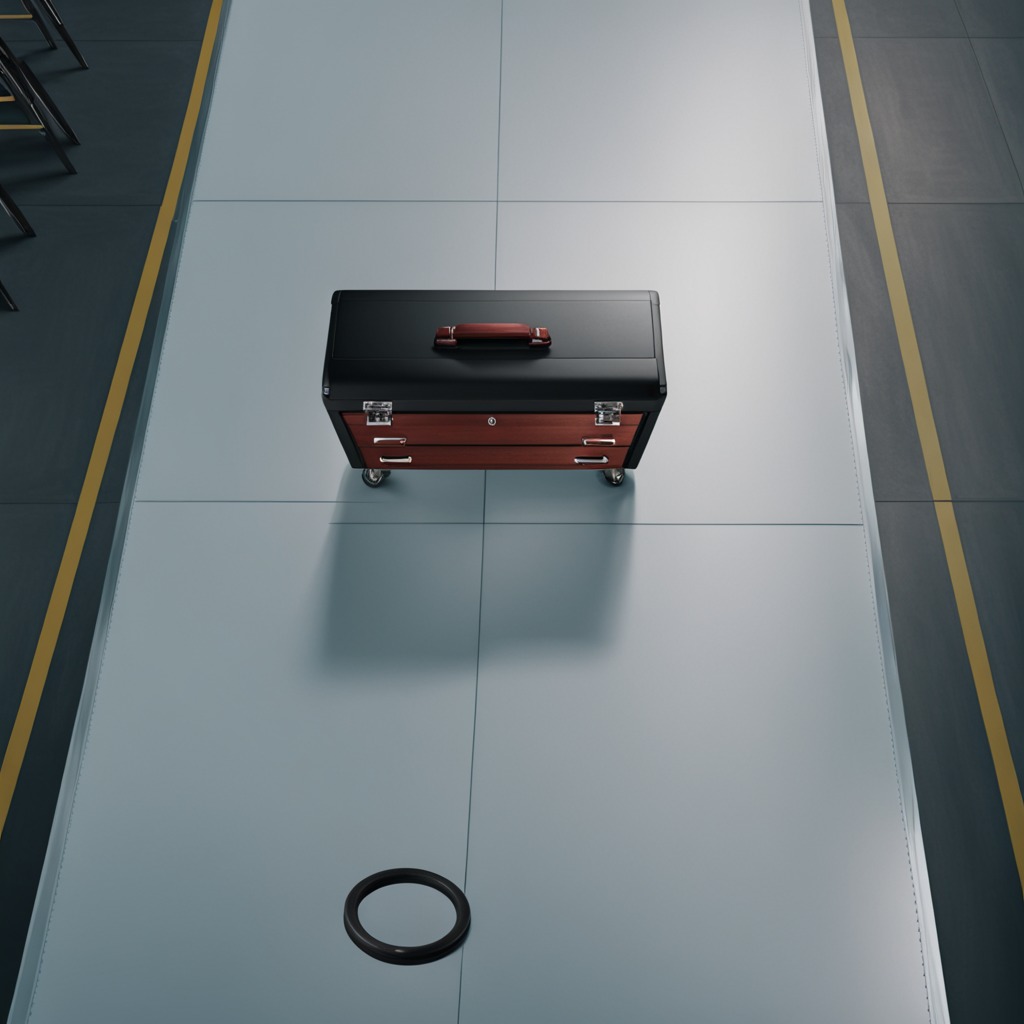
A rubber O-ring is lying on the toolbox surface in an airplane hangar workshop 8K.